Field crop: maize
Growth stage: 2
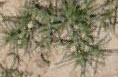
Species: salsola